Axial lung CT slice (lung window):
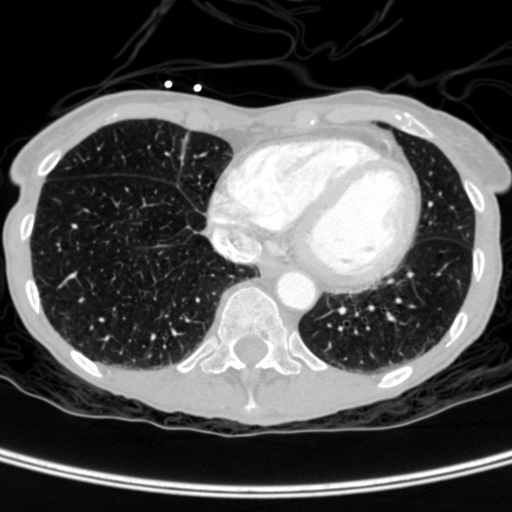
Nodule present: no